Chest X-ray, AP view. Patient: 35 years old, sex M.
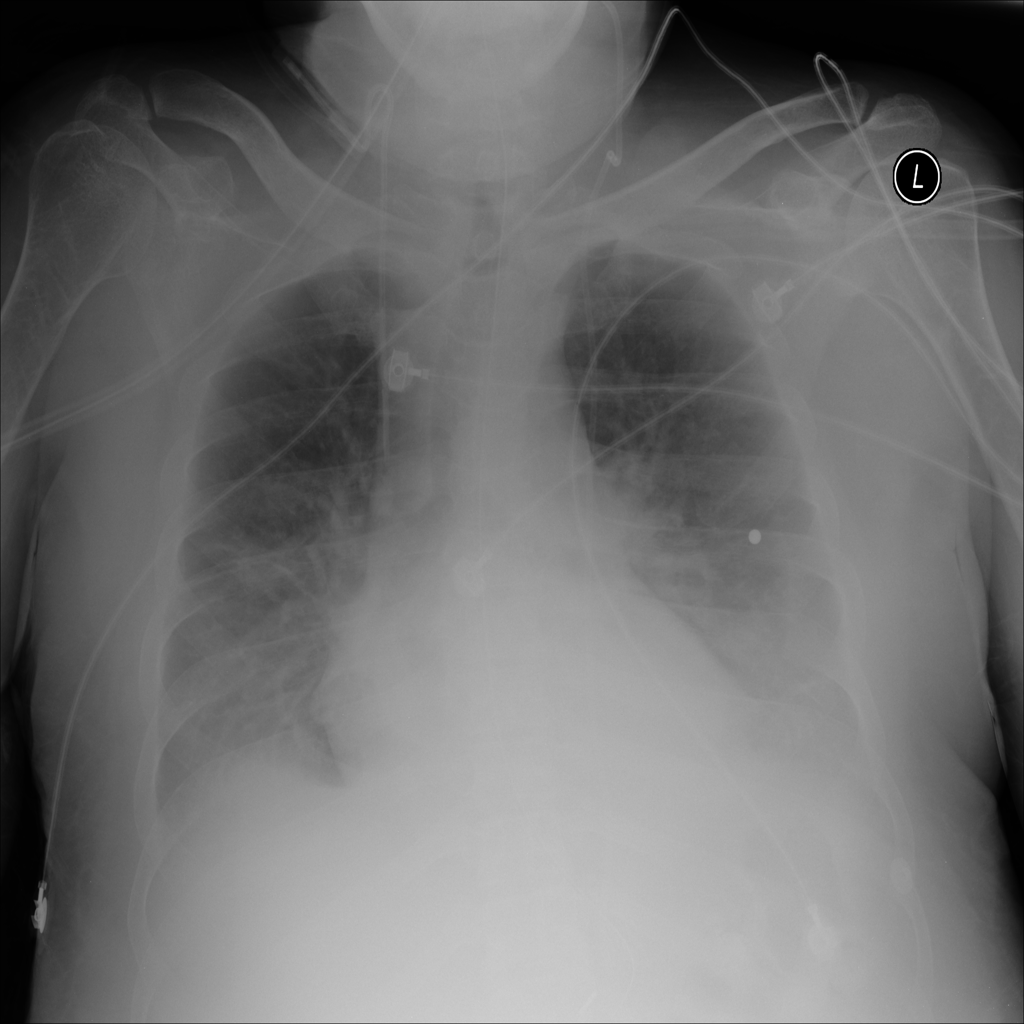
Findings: Edema, Effusion